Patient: sex M, age 35
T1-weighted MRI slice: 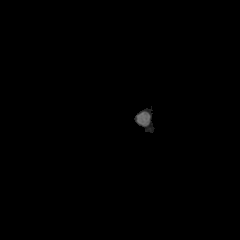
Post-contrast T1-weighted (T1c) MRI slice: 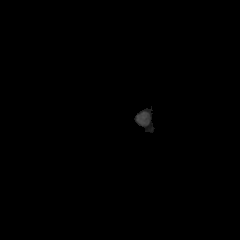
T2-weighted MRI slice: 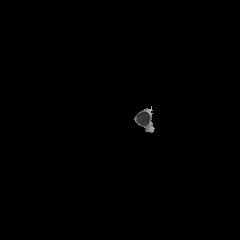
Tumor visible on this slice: no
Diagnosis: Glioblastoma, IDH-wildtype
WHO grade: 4